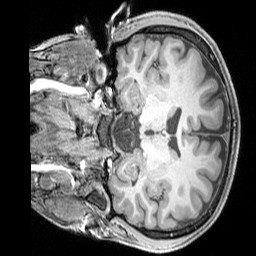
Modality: T1w
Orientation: coronal
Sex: male
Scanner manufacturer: siemens
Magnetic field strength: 3 T
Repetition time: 2.3 s
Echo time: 0.00226 s